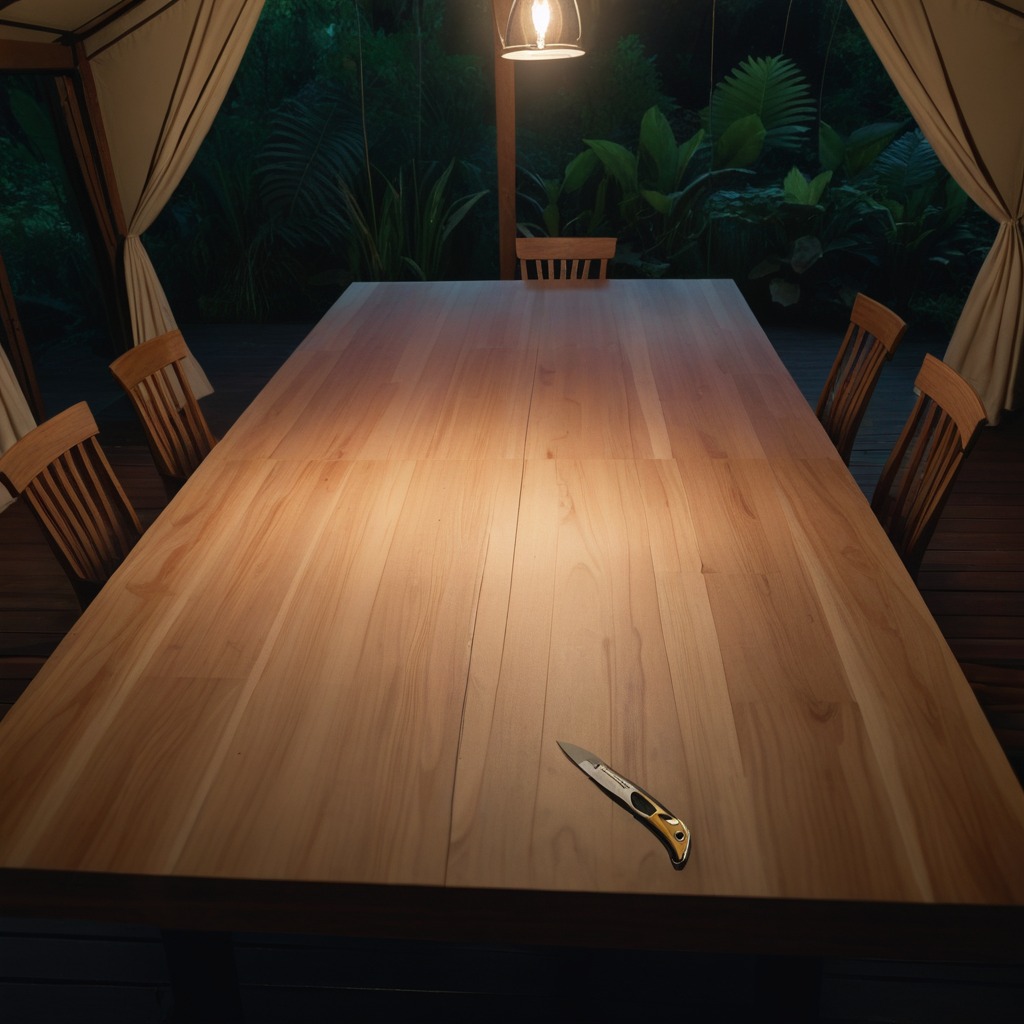
A utility knife lies on the wooden table.